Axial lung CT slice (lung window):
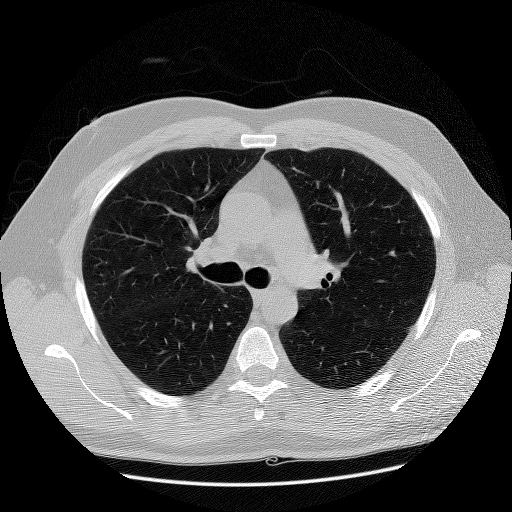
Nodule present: no